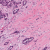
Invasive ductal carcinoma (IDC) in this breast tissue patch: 1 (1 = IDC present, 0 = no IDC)